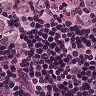
Metastatic tissue present: yes